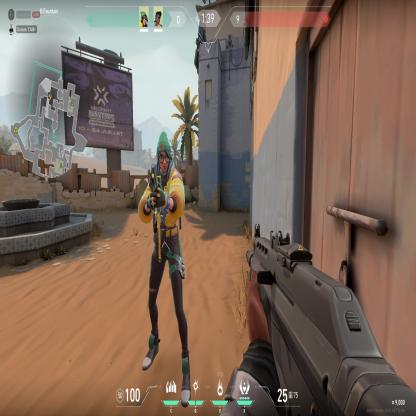
Label: teammate